【题型】选择题　【知识点】立体几何　【难度】easy
如图，在三棱柱 \(ABC-A_1B_1C_1\) 中，\(M\) 为 \(A_1C_1\) 的中点，\(N\) 为侧面 \(BCC_1B_1\) 上的一点，且 \(MN \parallel\) 平面 \(ABC_1\)，若点 \(N\) 的轨迹长度为 \(2\)，则（\quad ）

\vspace{1em} % 增加行间距，与原题排版一致

A. \(AC_1 = 4\) \quad
B. \(BC_1 = 4\) \quad
C. \(AB_1 = 6\) \quad
D. \(B_1C = 6\)
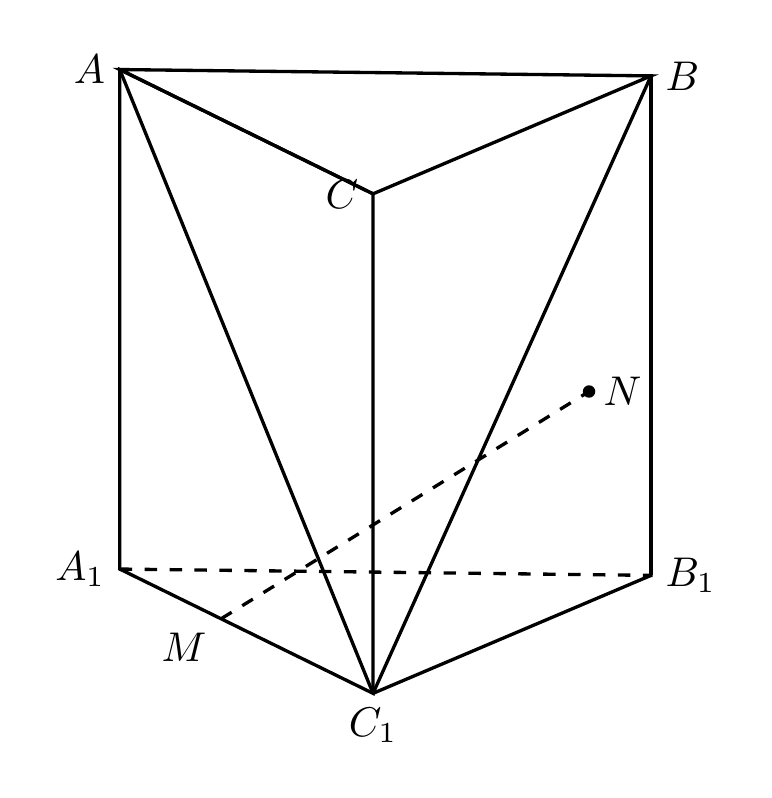
【解答】

\textbf{【答案】} B

\vspace{1em}

\textbf{【解析】} 如图，取 \(B_1C_1\) 的中点 \(D\)，\(BB_1\) 的中点 \(E\)，连接 \(MD\)，\(DE\)，\(ME\)，

由 \(MD \parallel A_1B_1 \parallel AB\)，\(DE \parallel BC_1\)，

又 \(MD \not\subset\) 平面 \(ABC_1\)，\(AB \subset\) 平面 \(ABC_1\)，所以 \(MD \parallel\) 平面 \(ABC_1\)，同理可得 \(DE \parallel\) 平面 \(ABC_1\)，

又 \(MD \cap DE = D\)，\(MD\)，\(DE \subset\) 平面 \(MDE\)，所以平面 \(MDE \parallel\) 平面 \(ABC_1\)，

又 \(MN \parallel\) 平面 \(ABC_1\)，故点 \(N\) 的轨迹为线段 \(DE\)，又由 \(DE = \frac{1}{2}BC_1 = 2\)，可得 \(BC_1 = 4\)。
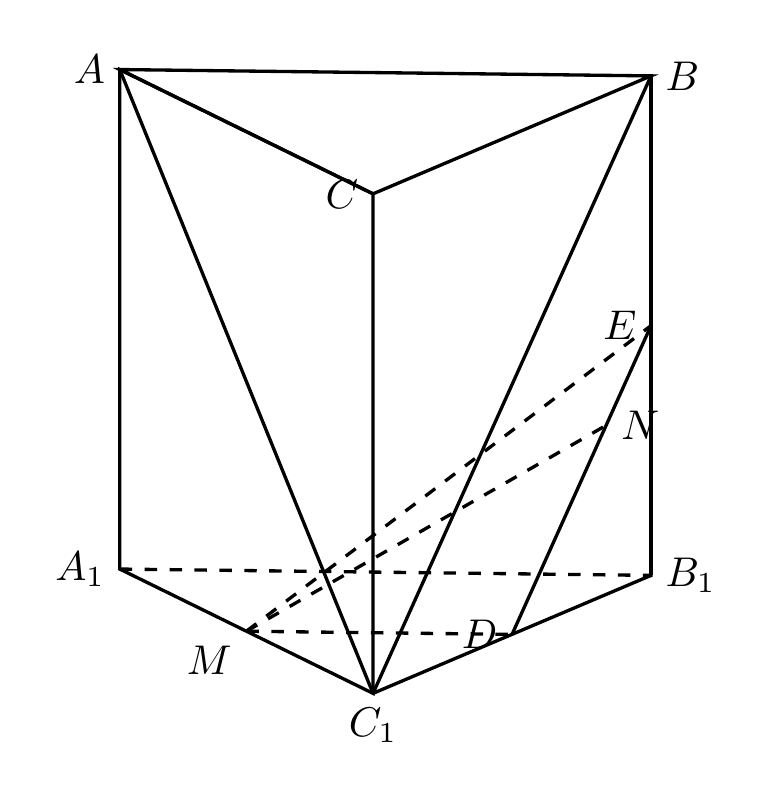